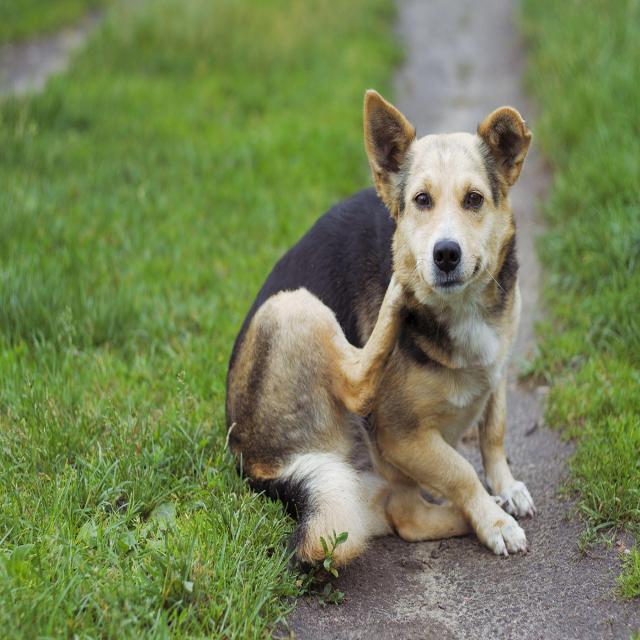
Healthy canine skin — no visible lesions, inflammation, or abnormalities. The skin and coat appear normal.